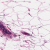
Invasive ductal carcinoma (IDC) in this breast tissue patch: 0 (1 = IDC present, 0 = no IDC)